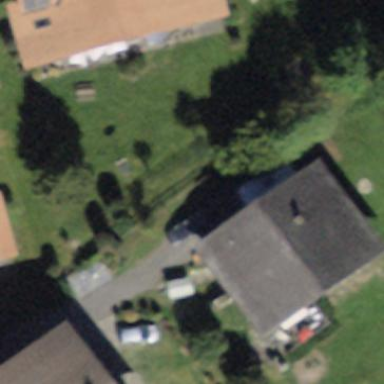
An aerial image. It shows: Residential building.